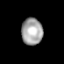
Tissue: prostate
Cell type: T cells
Senescence score: 0.3415
Nuclear area (px): 558
Mean DAPI intensity: 165.498